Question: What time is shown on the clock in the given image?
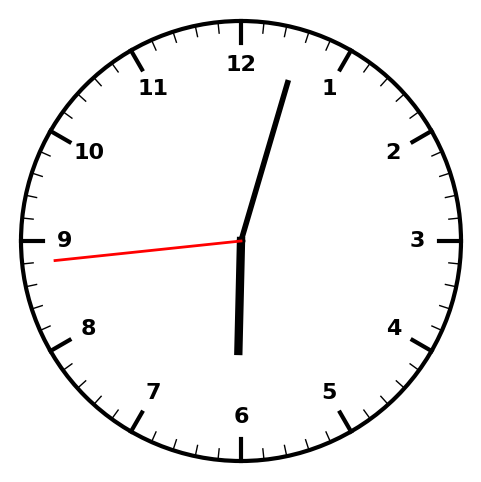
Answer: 06:02:44